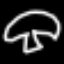
Label: mushroom